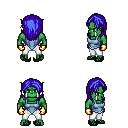
a pixel art fantasy rpg character, male body template, orc, green skin, blue vest, white pants, blue long hairstyle, gold gloves, ghillies, four views (front, back, left, right), 2x2 character sprite sheet, small pixel art, hard edges, no anti-aliasing